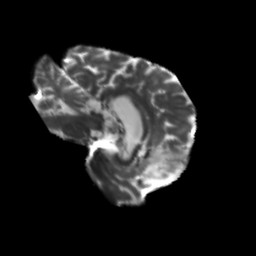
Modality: T2w
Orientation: sagittal
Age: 66
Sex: female
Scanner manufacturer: siemens
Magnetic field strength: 3 T
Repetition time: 5.47 s
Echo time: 0.0854 s